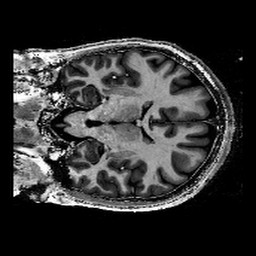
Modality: T1w
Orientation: coronal
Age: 23
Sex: female
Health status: healthy
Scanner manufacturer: siemens
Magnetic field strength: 9.4 T
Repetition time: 6 s
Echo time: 0.003 s